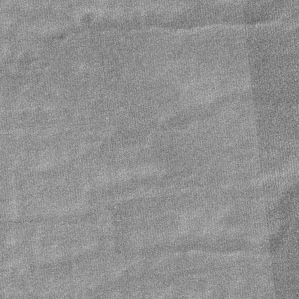
Label: frost